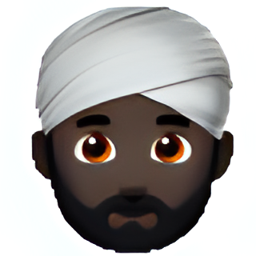
Name: man wearing turban type 6
Emoji: 👳🏿‍♂️
Group: People & Body
Sub-group: person-role